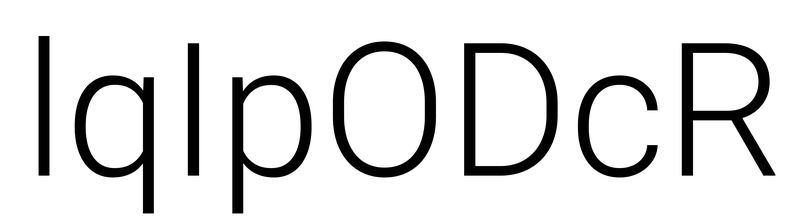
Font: Roboto_Light